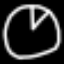
Label: clock